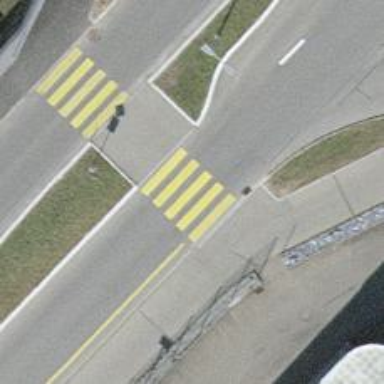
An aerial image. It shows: Zebra crossing with road island.